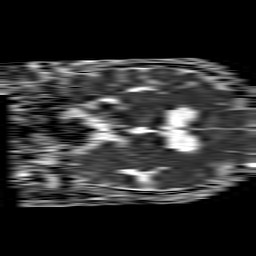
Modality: ADC
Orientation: coronal
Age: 63
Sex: male
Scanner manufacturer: philips
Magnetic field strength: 1.5 T
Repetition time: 4.6 s
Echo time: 0.09059 s